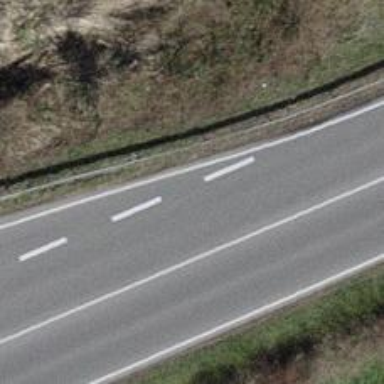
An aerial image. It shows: Asphalt road classified as primary highway.